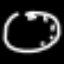
Label: clock